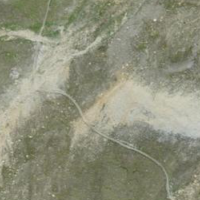
EUNIS habitat code: 48
Species observed at this site:
Doronicum grandiflorum